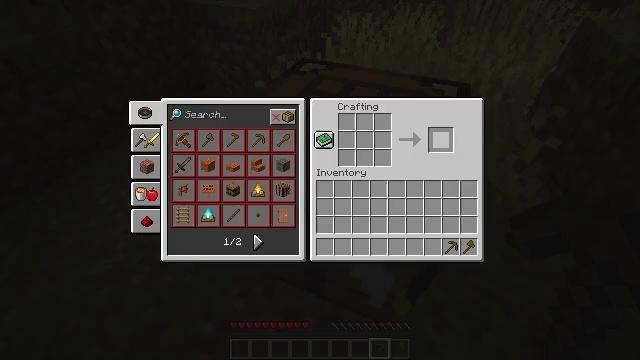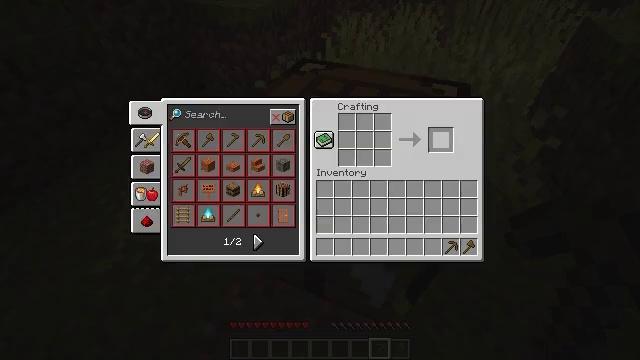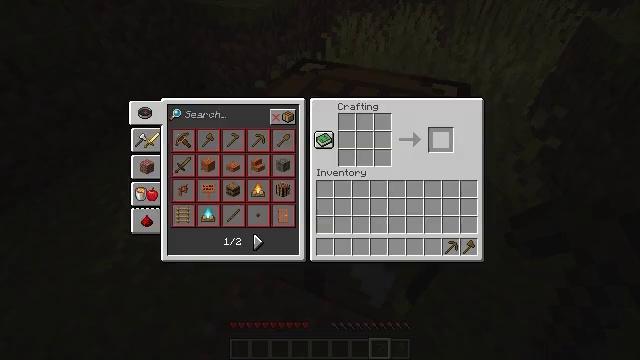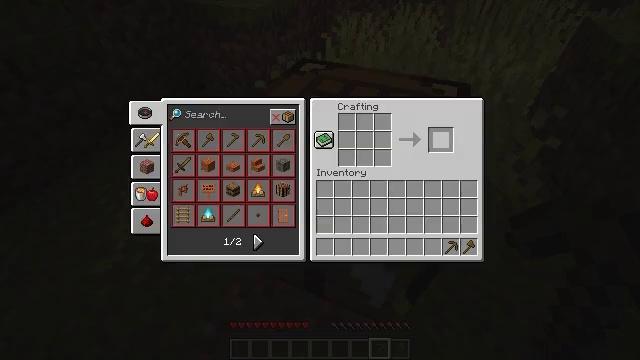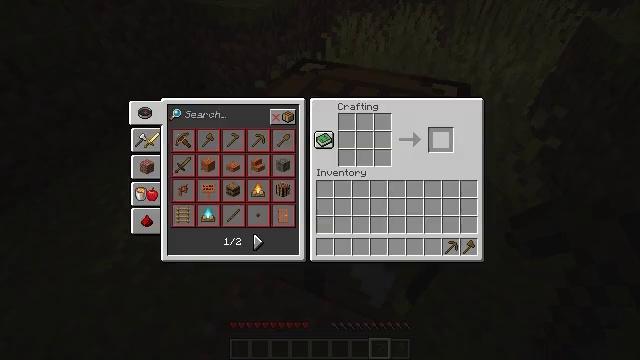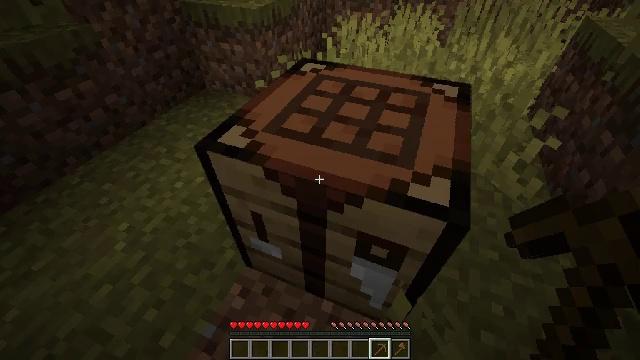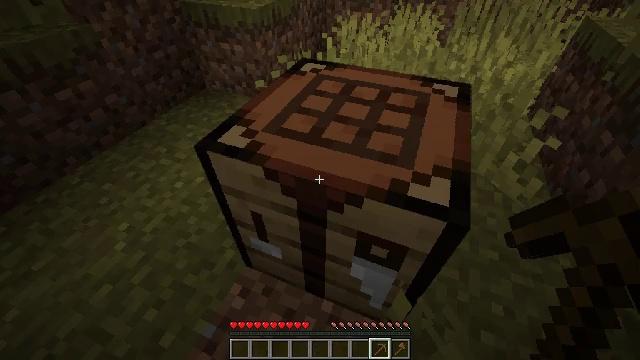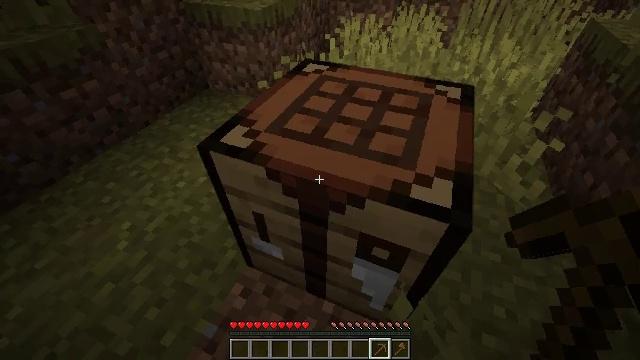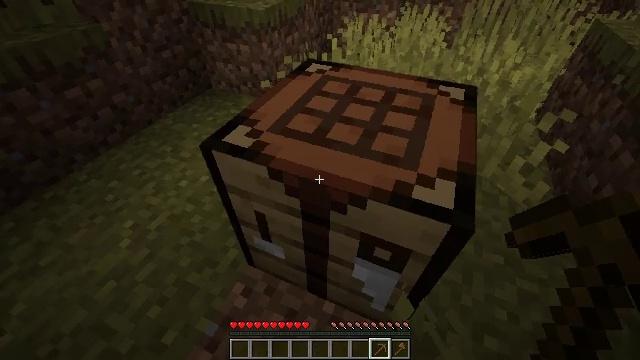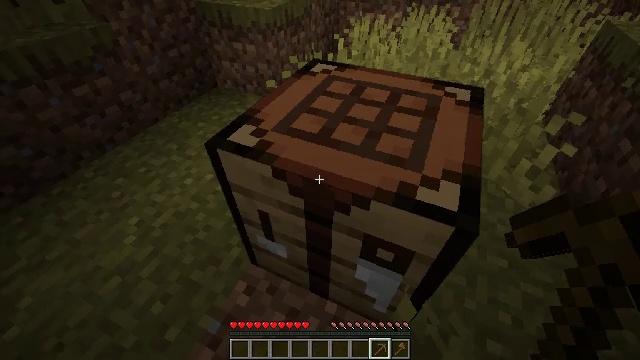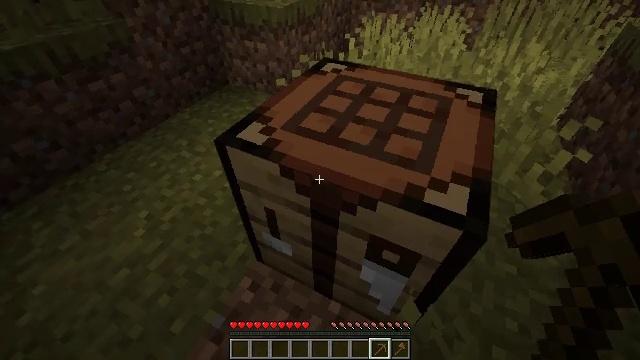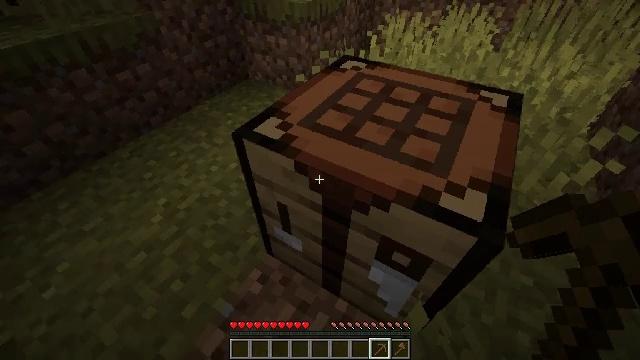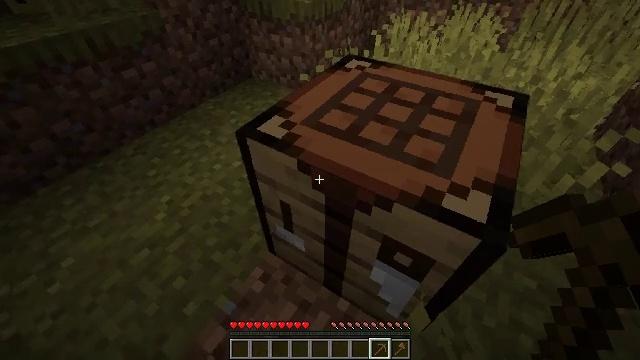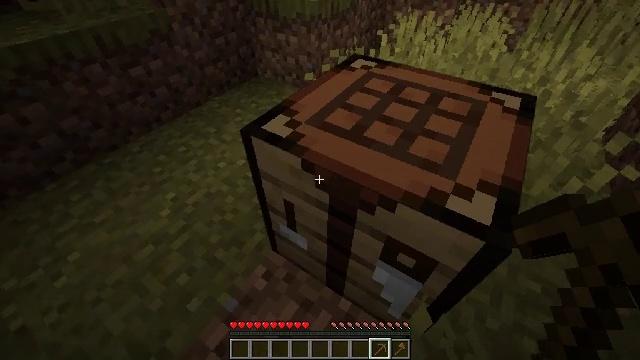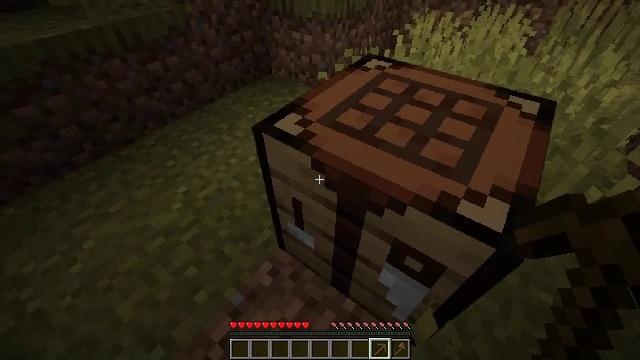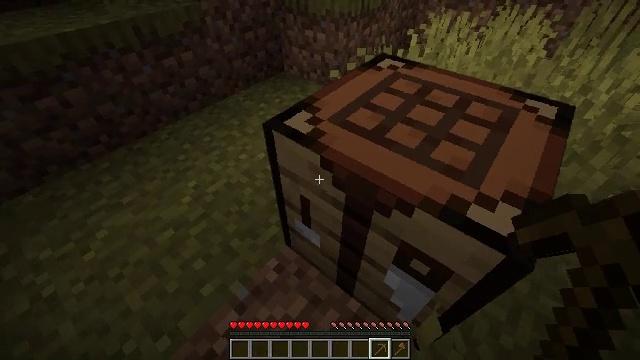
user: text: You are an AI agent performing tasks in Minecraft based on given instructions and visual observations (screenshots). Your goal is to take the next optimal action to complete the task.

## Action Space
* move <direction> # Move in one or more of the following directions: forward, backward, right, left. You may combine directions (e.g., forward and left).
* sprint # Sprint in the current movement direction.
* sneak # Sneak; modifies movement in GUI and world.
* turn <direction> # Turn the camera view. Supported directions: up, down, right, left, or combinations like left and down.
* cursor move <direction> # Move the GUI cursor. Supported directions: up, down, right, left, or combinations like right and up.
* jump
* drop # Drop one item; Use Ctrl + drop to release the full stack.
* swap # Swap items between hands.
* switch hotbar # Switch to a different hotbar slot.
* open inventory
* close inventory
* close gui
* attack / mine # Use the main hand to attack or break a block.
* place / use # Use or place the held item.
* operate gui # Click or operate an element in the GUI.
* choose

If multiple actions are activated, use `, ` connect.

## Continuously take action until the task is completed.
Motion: motion action
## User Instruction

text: Chop down the acacia log.
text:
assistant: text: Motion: open gui
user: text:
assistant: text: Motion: no_op
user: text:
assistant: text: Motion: no_op
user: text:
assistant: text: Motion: no_op
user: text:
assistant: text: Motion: no_op
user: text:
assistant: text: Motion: close gui
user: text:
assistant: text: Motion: open inventory
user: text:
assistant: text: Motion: no_op
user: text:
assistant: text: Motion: turn left
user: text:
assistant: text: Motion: turn left
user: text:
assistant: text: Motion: turn left
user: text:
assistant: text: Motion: no_op
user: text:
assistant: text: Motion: turn left
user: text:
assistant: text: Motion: turn left
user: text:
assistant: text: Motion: turn left
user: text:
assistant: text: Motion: no_op
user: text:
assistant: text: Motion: no_op
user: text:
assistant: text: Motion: no_op
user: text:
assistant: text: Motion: no_op
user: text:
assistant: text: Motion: no_op
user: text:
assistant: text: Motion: no_op
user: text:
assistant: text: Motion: no_op
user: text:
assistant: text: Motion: no_op
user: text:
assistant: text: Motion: no_op
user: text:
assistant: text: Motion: no_op
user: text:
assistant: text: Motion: no_op
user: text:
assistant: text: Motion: no_op
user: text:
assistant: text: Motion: no_op
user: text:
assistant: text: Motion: no_op
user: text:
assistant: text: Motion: no_op